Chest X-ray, PA view. Patient: 34 years old, sex M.
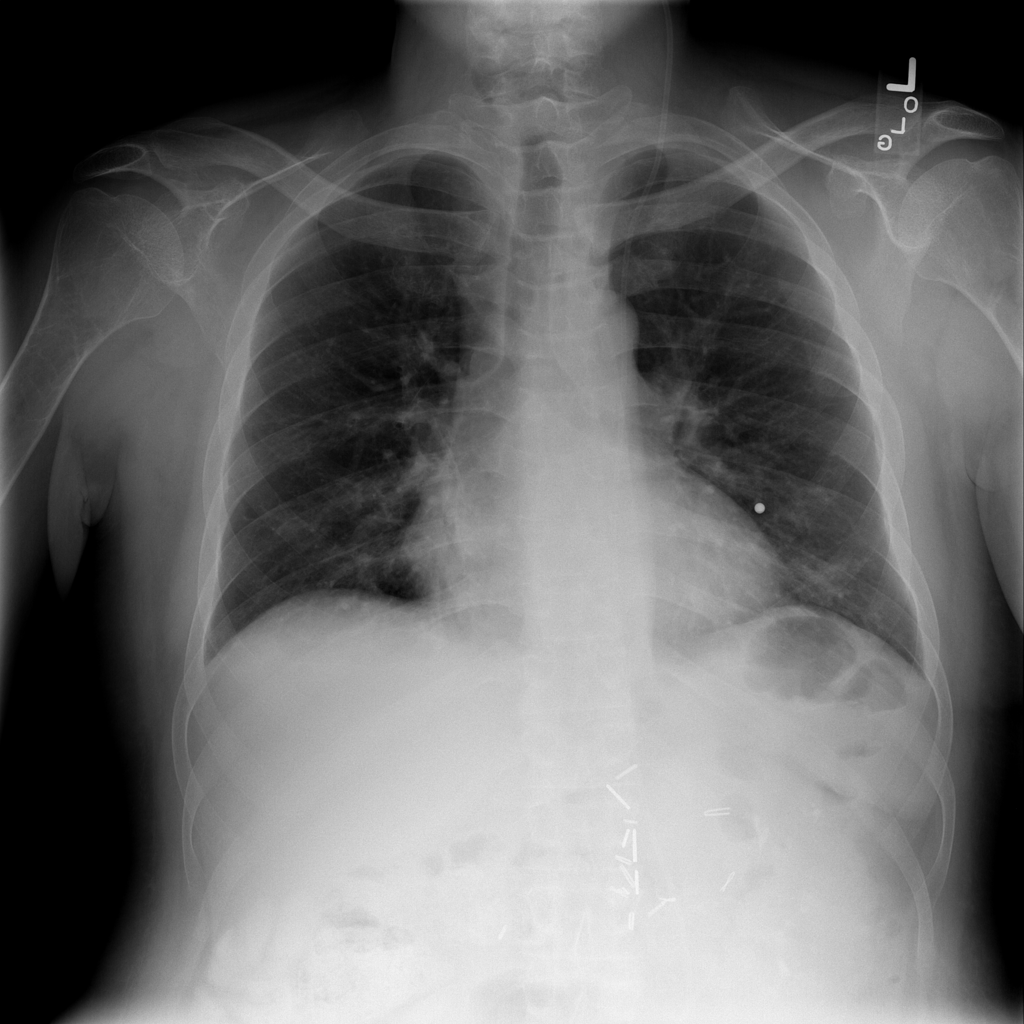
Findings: No Finding